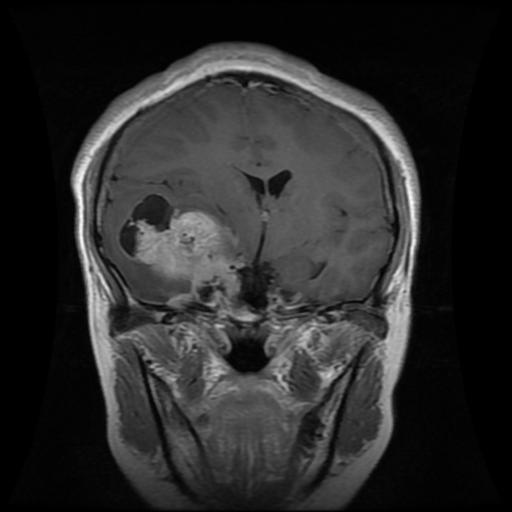
Label: meningioma